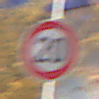
Verkehrszeichen: Geschwindigkeit20
Umgebung: Outdoor, Urban
Tageszeit: Night
Wetter: PartlyCloudy
Licht: Artificial
Jahreszeit: NotSpecified
Kontrast: HighContrast